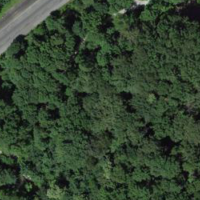
EUNIS habitat code: 41
Species observed at this site:
Carpinus betulus
Euonymus europaeus
Fagus sylvatica
Acer pseudoplatanus
Erithacus rubecula
Cinclus cinclus
Equisetum hyemale
Lamium galeobdolon